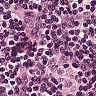
Metastatic tissue present: no